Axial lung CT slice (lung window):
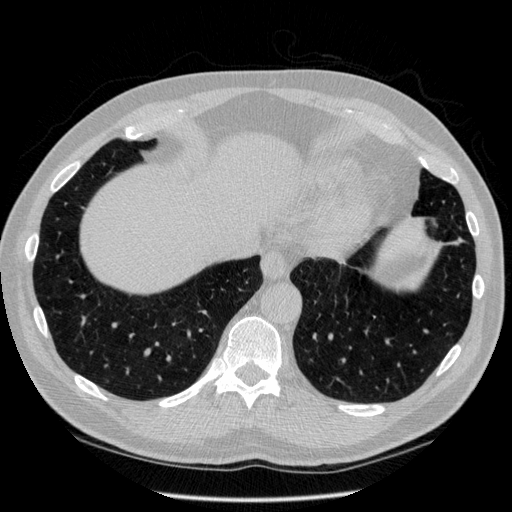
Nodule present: no